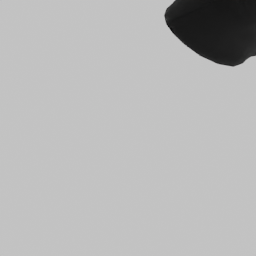
Label: people